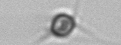
Label: Acanthoica_quattrospina